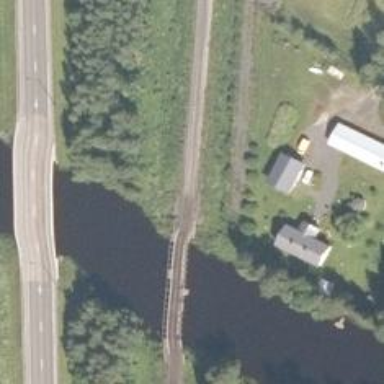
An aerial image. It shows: Continuous rail bridge crossing over railroad tracks.